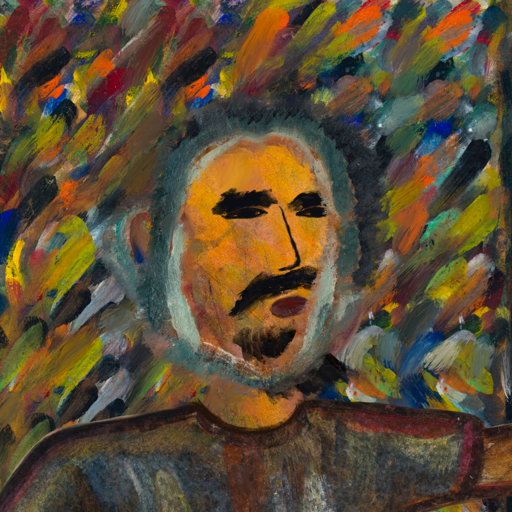
Background: An_Impression, Head And Neck Side: Gypsy_Mother, Face Side: Mosgoul, Bust: Mosgoul, Hair Side: Boggyland, Head Accessory: Blank, Second Necklace: Blank, Necklace: Blank, Baby: Blank